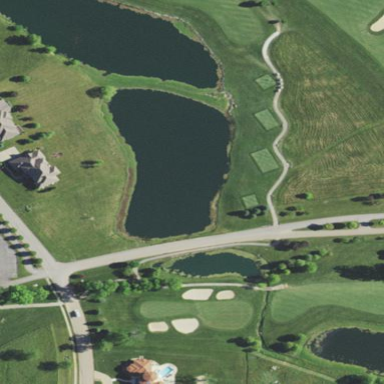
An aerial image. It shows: Picturesque scene of golf course with lateral water hazard.